Aerial crown-view tile of a tropical tree (Barro Colorado Island, Panama), acquired 20241112:
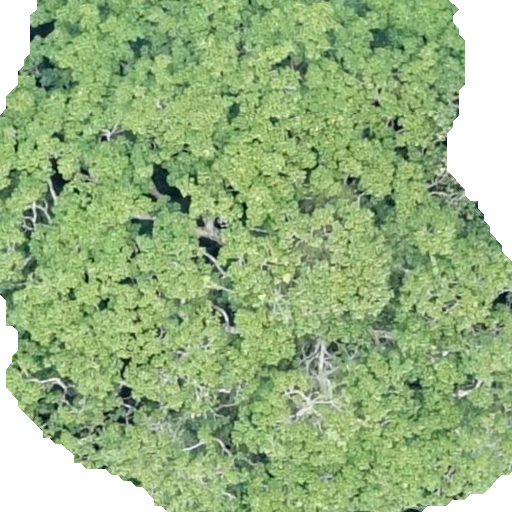
Species: Sterculia apetala
GBIF accepted scientific name: Sterculia apetala
Crown area: 403.726 m²